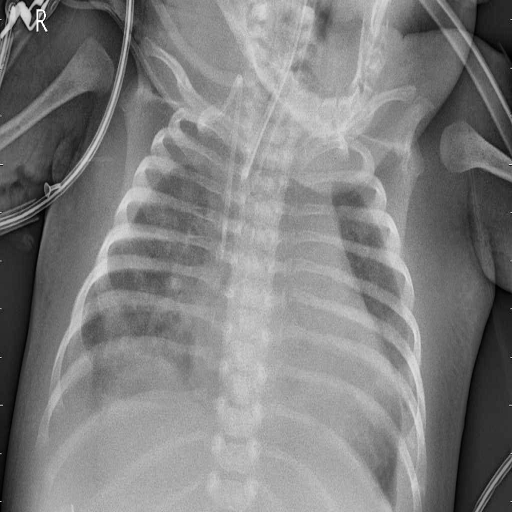
Finding: PNEUMONIA